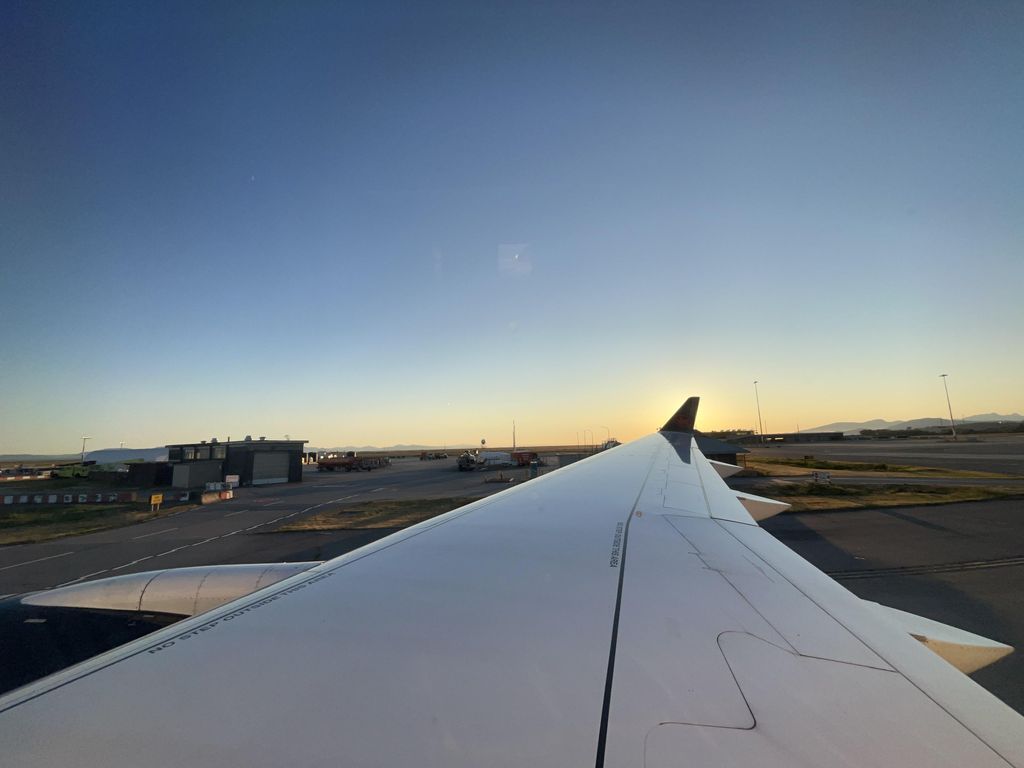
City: vancouver